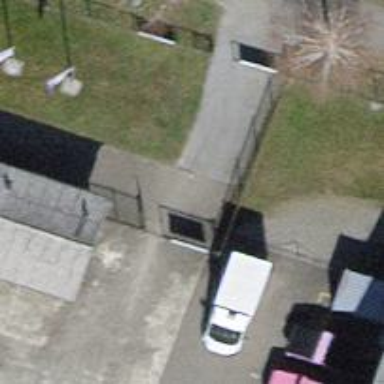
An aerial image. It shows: Gate.